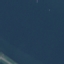
Label: SeaLake